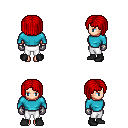
a pixel art fantasy rpg character, female body template, human, light skin, teal long-sleeve shirt, white pants, red pageboy hairstyle, metal gloves, black shoes, four views (front, back, left, right), 2x2 character sprite sheet, small pixel art, hard edges, no anti-aliasing